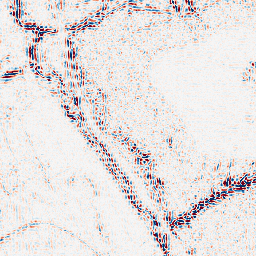
Category: wavelet
Decomposition family: wavelet_dwt
Decomposition parameters: wavelet: db4
level: 2
Upsampling method: linear_exact
Upsampling parameters: scale: 4
Upsampling scale: 4